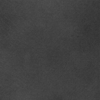
Label: dusty